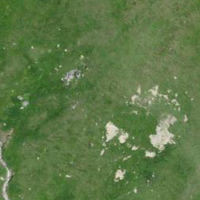
EUNIS habitat code: 26
Species observed at this site:
Parnassia palustris
Salix retusa